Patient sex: F
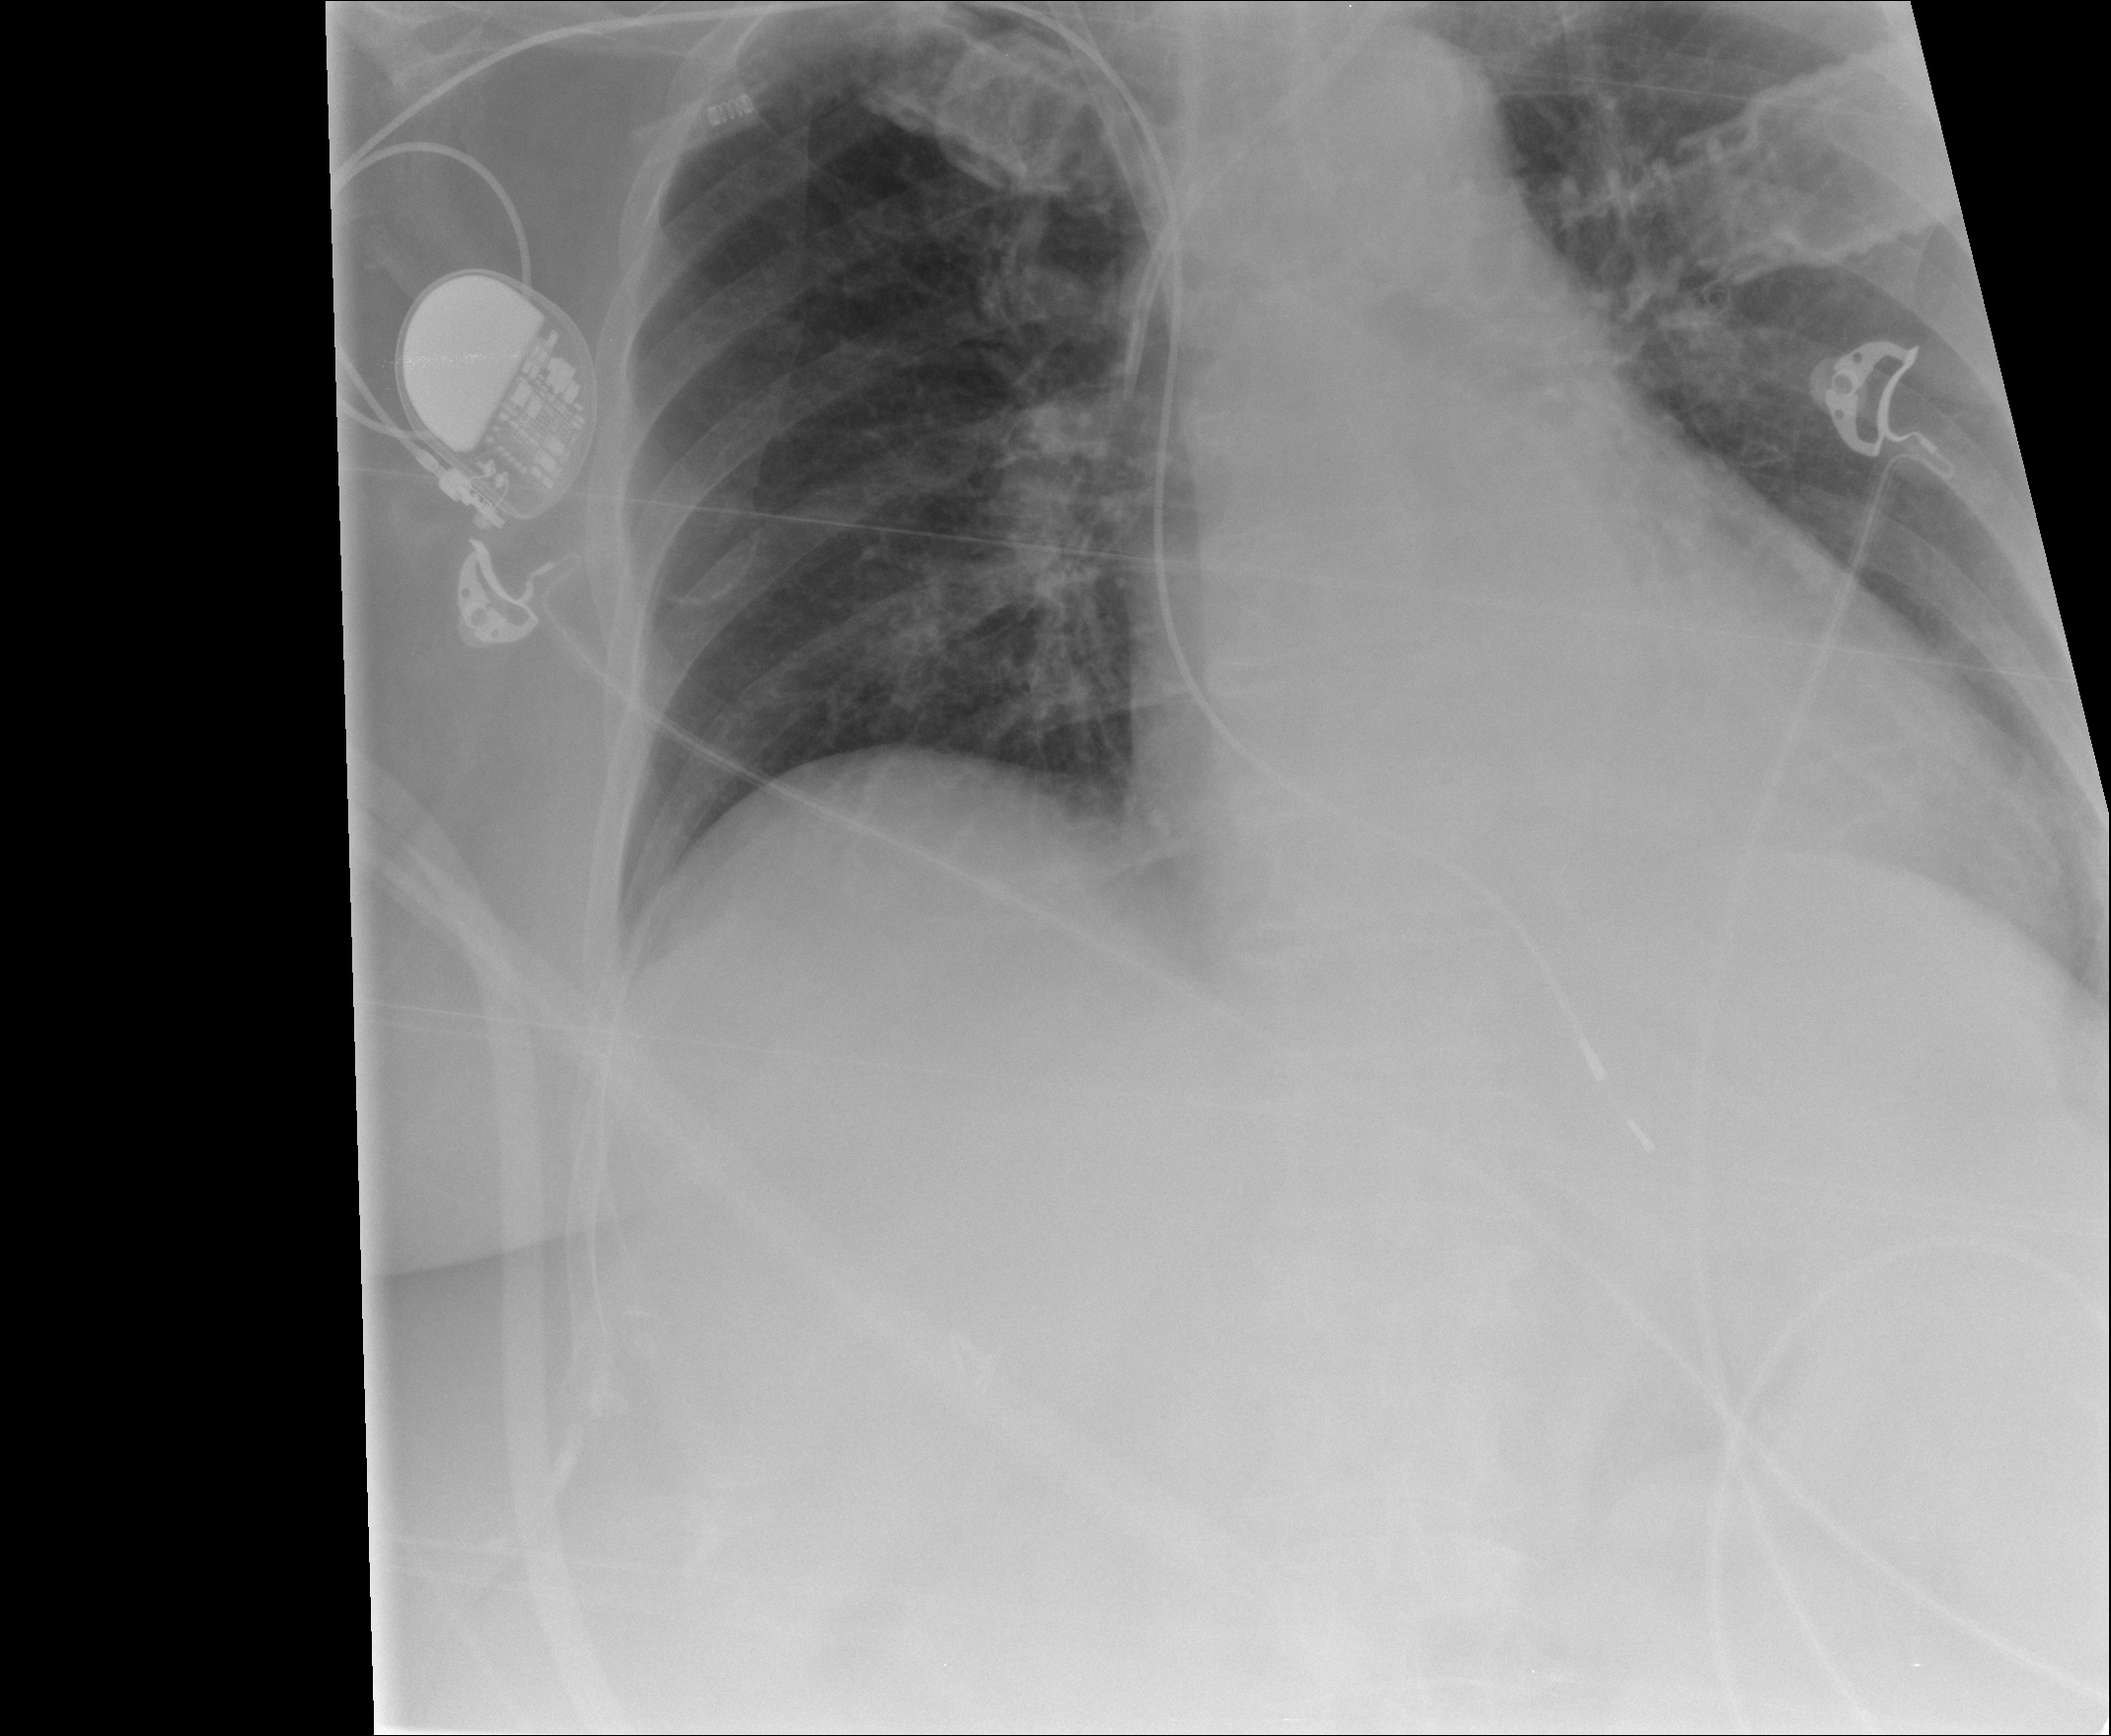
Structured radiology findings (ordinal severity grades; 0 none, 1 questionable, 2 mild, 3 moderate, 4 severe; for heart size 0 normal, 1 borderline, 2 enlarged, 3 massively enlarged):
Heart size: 2
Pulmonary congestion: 0
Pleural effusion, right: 0
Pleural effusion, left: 0
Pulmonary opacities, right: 2
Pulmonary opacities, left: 0
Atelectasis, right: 0
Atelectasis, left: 0